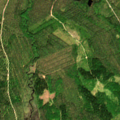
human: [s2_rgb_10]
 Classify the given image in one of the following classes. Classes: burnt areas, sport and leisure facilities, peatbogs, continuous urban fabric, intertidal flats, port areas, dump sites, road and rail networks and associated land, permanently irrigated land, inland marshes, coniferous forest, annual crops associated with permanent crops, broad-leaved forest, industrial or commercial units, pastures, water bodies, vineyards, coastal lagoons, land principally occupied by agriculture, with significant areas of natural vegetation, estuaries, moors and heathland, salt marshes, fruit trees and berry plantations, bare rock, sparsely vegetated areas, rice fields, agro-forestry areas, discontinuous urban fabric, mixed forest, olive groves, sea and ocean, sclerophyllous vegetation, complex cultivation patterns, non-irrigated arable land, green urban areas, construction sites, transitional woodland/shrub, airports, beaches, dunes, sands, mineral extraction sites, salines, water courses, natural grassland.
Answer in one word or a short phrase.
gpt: coniferous forest, mixed forest, transitional woodland/shrub